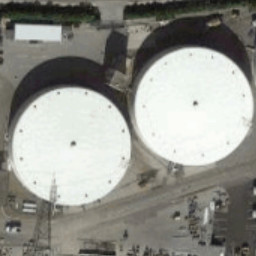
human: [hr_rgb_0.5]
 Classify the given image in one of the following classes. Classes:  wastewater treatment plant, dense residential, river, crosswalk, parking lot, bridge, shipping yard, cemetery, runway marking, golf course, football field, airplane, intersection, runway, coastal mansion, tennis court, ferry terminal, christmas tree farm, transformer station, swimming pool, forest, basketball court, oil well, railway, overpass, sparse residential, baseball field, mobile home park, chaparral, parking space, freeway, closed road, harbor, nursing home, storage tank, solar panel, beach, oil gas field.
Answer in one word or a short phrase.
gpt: storage tank